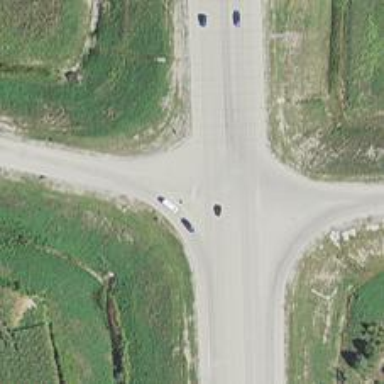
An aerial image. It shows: Stop road.